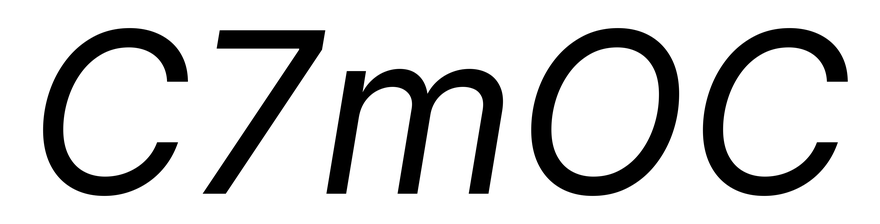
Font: Inter-Italic_Italic